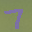
Label: 7